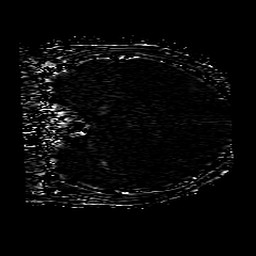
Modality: SWI
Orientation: coronal
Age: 22
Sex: male
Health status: ill
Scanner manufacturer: philips
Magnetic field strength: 3 T
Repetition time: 0.031 s